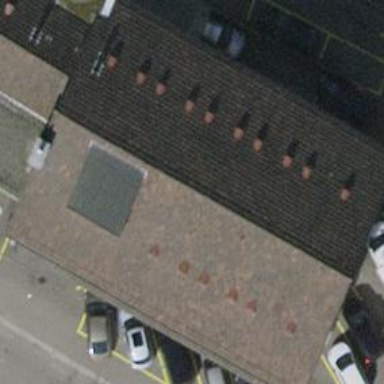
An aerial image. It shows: Office building.